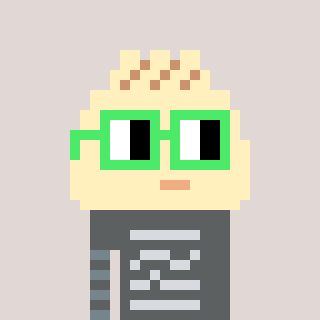
a pixel art character with square light green glasses, a porkbao-shaped head and a bege-colored body on a warm background